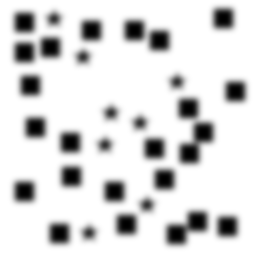
Squares: 24
Triangles: 0
Stars: 8
Total shapes: 32